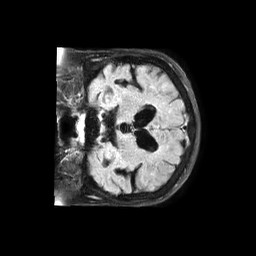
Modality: FLAIR
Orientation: coronal
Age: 82
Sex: female
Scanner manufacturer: philips
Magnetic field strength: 1.5 T
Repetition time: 6 s
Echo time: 0.1027 s